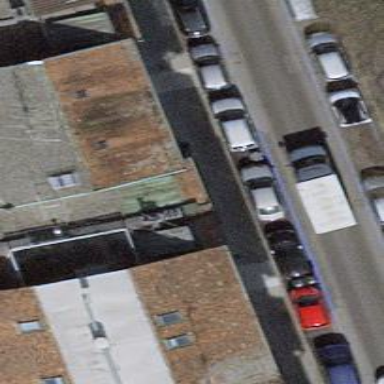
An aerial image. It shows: Street-side parking area with parallel orientation. The surface is asphalt.